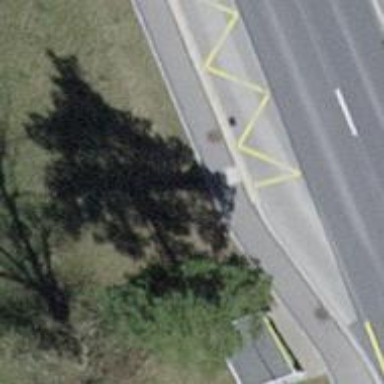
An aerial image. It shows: Bus stop with sheltered platform for public transport.